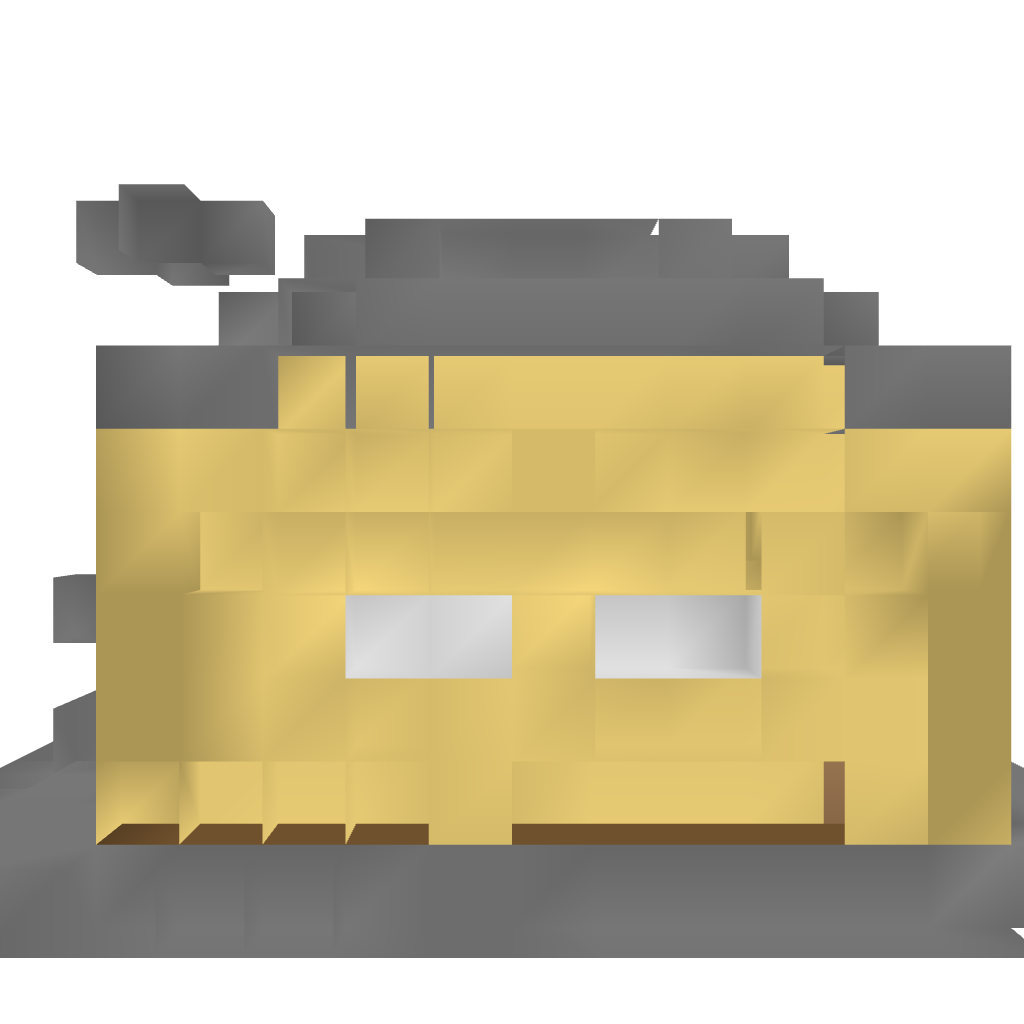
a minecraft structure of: Small Desert House bad low quality